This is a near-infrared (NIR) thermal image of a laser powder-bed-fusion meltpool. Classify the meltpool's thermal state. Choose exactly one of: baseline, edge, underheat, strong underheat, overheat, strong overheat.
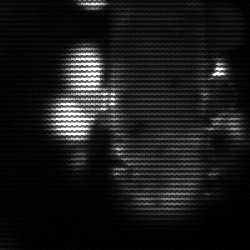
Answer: strong underheat